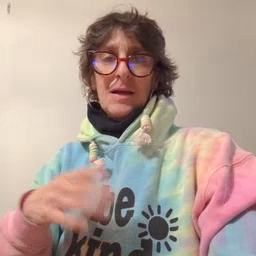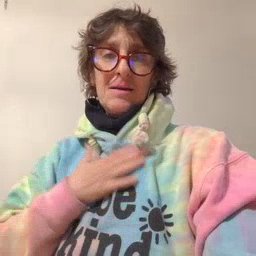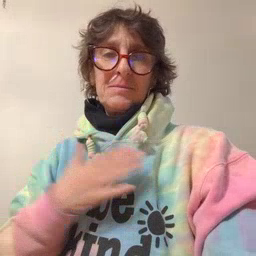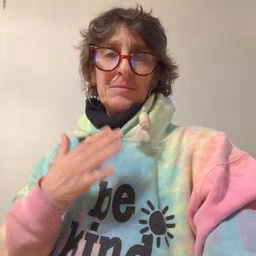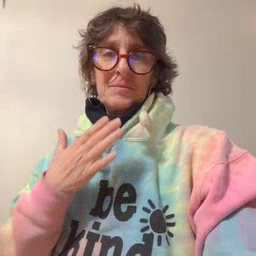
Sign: happy